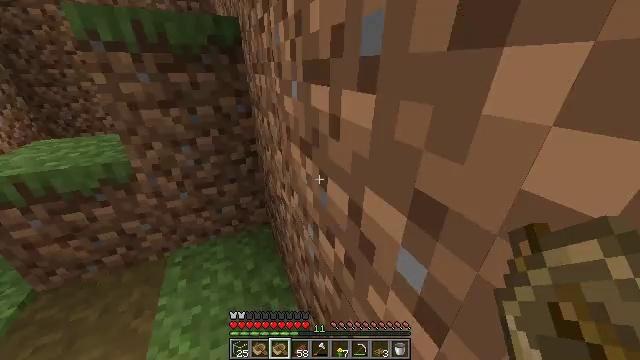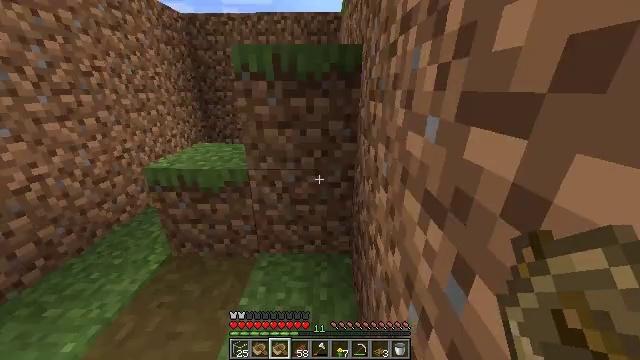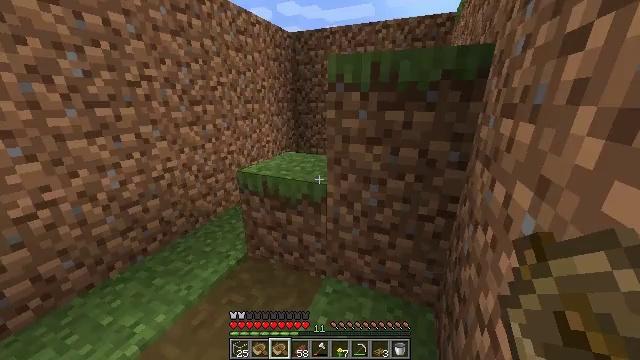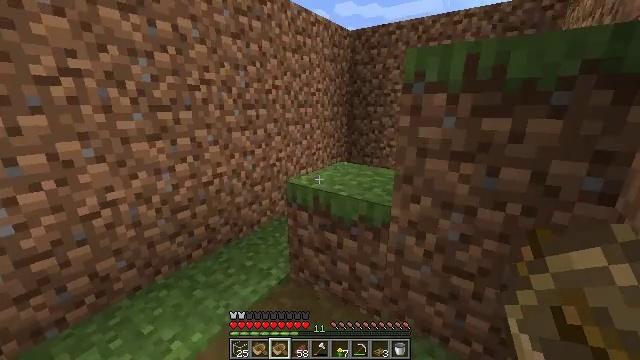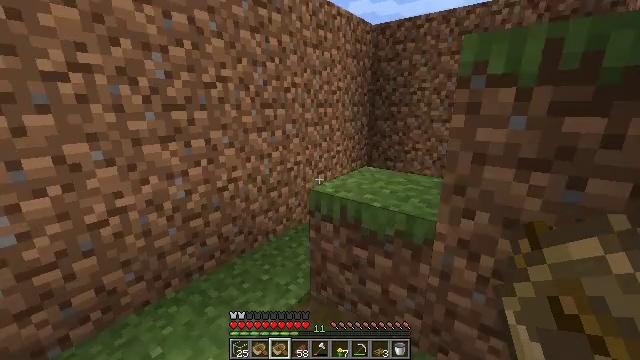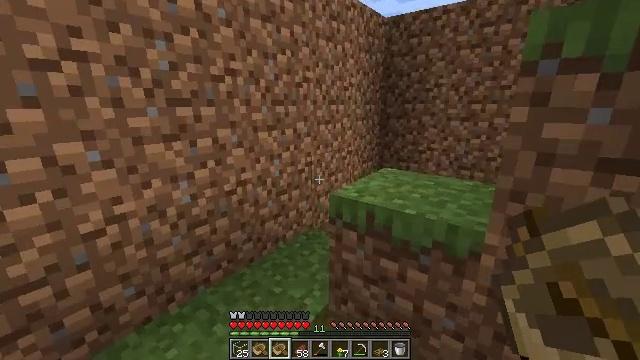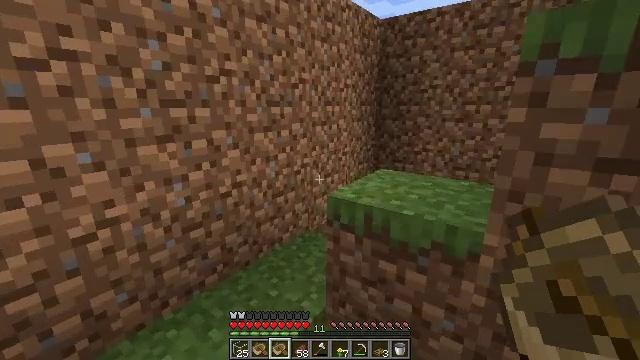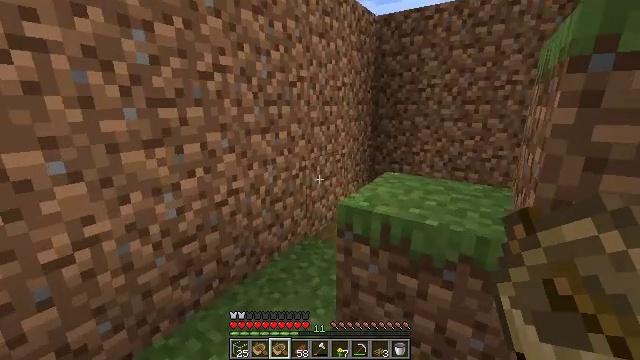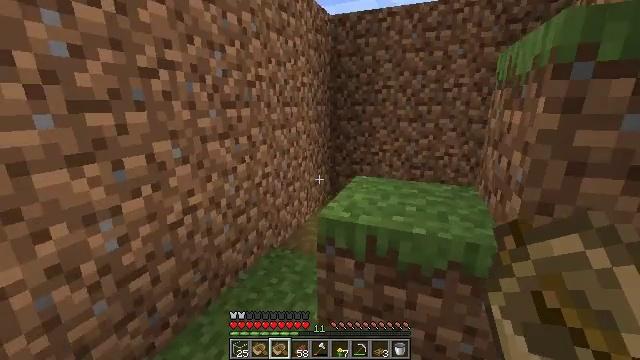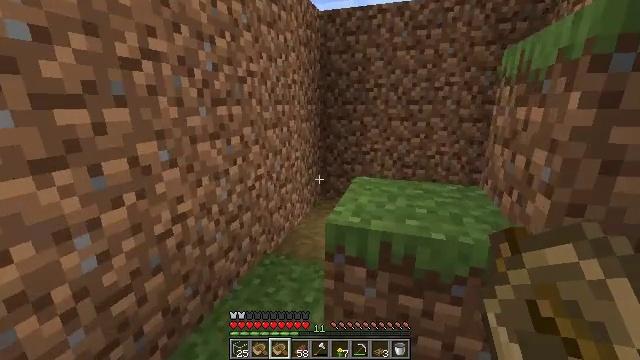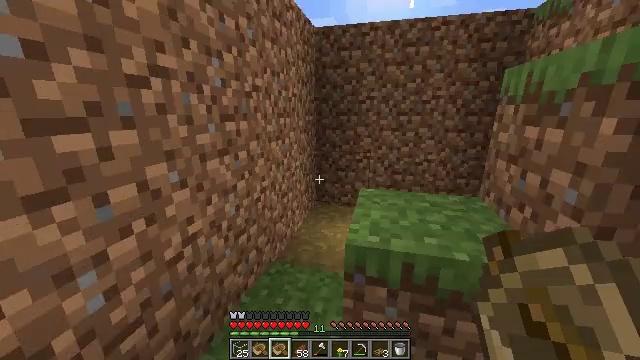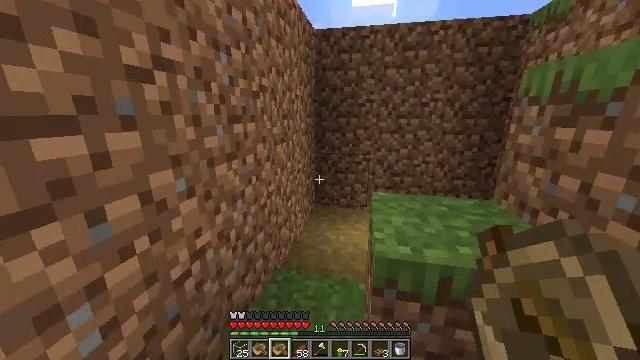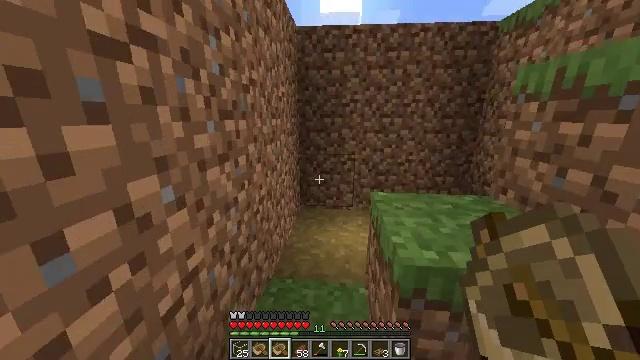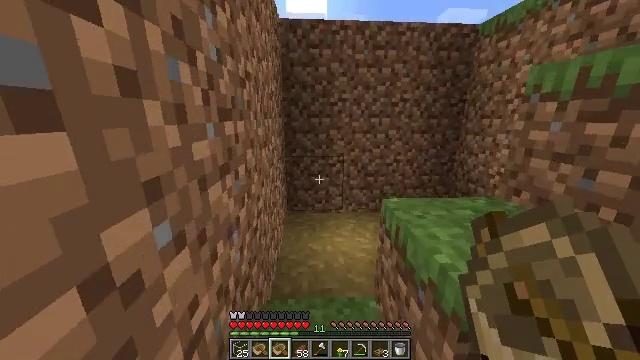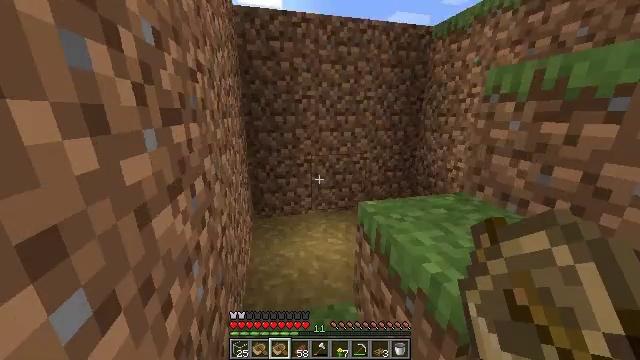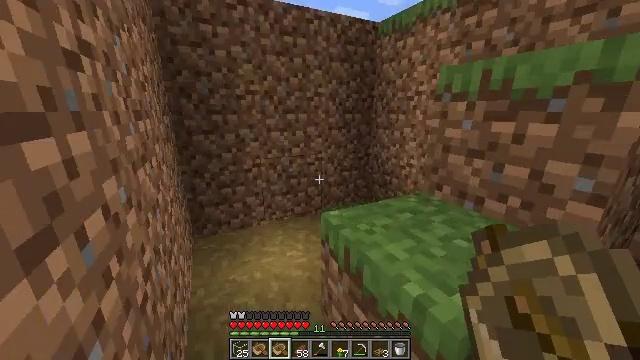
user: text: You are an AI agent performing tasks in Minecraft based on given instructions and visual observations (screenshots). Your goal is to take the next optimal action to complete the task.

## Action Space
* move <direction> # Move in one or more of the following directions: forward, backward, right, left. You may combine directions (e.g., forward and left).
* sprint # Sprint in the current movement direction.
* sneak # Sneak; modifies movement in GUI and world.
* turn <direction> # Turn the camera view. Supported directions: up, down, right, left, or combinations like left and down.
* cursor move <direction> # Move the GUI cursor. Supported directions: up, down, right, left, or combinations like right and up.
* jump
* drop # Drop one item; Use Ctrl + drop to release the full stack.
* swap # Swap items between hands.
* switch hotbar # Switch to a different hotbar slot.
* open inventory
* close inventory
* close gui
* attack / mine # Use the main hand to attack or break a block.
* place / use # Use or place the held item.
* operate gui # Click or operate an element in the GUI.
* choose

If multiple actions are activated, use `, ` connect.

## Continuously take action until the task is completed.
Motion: motion action
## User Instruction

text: Attack the oak trapdoor to recycle it.
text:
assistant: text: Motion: move forward, turn left and up
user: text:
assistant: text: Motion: move forward and move left, turn left and up
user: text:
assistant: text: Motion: move forward and move left, turn left and up
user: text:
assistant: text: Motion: move forward and move left, turn left
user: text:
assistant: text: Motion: move forward and move left
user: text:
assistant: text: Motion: move forward and move left, turn right
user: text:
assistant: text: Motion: move forward and move left, turn right
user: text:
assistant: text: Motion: move forward and move left, sprint, turn right
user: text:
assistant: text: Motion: move forward and move left, sprint, turn right
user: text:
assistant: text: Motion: move forward and move left, sprint, turn right
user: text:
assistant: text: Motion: move forward and move left, sprint, turn right
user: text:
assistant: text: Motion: move forward and move left, sprint, turn right
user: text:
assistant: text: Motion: move forward and move left, sprint, turn right
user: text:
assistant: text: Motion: move forward and move left, sprint, turn right
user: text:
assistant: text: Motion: move forward, turn right
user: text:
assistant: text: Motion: move forward, turn right
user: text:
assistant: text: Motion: move forward, turn right
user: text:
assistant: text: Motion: move forward, turn right and up
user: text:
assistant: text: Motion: turn right and up
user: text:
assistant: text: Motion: turn right
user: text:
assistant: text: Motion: turn right
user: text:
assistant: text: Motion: turn right
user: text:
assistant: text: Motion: move forward
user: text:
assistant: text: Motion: move forward, jump
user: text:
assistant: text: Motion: move forward, jump
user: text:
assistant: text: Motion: move forward, turn right, jump
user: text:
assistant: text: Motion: move forward, turn right, jump
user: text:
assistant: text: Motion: move forward, turn left and up, jump
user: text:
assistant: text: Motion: move forward, turn left and up, jump
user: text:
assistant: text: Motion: move forward, turn left and up, jump